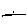
Label: line